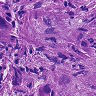
Metastatic tissue present: yes